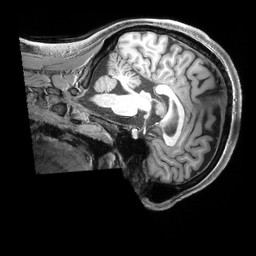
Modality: T1w
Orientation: sagittal
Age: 25
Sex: male
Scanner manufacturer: siemens
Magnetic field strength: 3 T
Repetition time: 2.3 s
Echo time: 0.00298 s